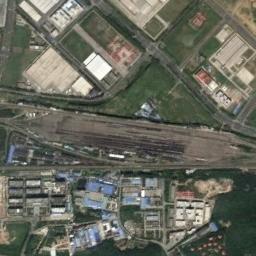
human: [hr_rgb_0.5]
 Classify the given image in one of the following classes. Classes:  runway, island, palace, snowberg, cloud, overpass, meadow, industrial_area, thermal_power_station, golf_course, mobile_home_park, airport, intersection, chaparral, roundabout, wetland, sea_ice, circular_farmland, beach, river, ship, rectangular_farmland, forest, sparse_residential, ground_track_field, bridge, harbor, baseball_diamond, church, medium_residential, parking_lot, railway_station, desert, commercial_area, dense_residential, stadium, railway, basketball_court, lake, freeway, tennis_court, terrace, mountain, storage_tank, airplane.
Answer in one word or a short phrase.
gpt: railway_station